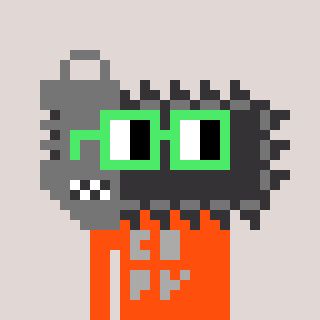
a pixel art character with square light green glasses, a chainsaw-shaped head and a orange-colored body on a warm background